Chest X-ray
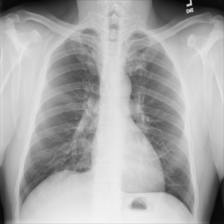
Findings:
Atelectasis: positive
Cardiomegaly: negative
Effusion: negative
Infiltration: negative
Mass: negative
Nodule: negative
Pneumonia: negative
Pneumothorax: negative
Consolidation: negative
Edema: negative
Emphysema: negative
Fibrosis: negative
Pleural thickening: negative
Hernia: negative